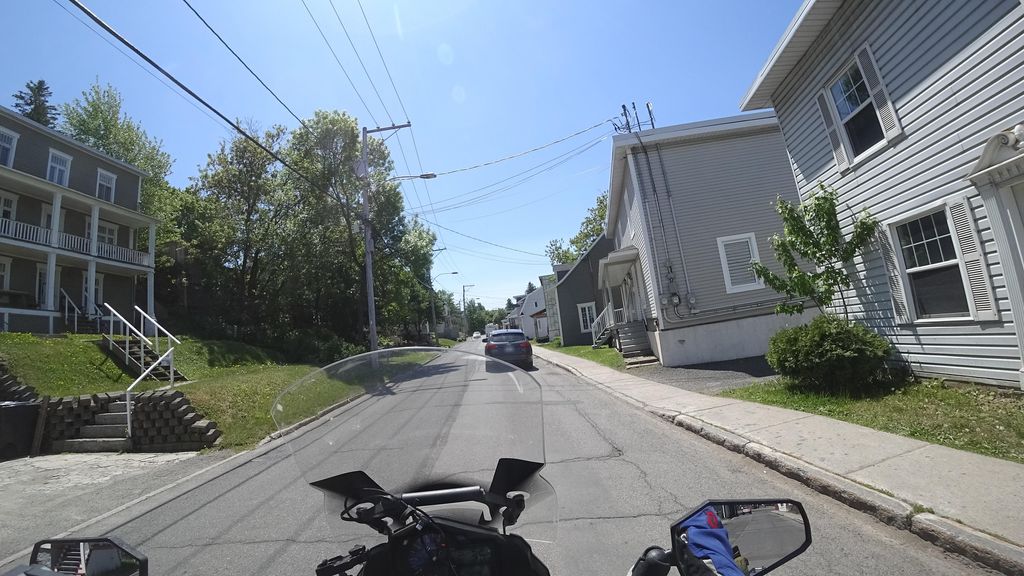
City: quebec_city